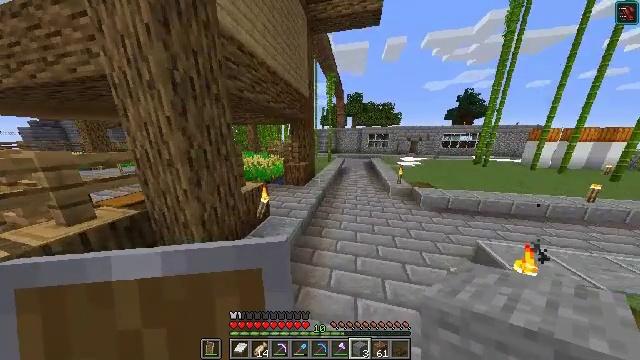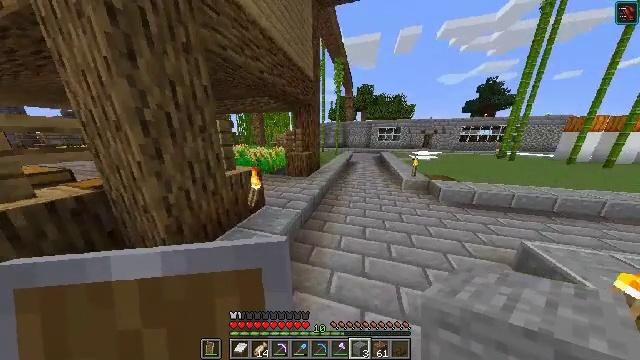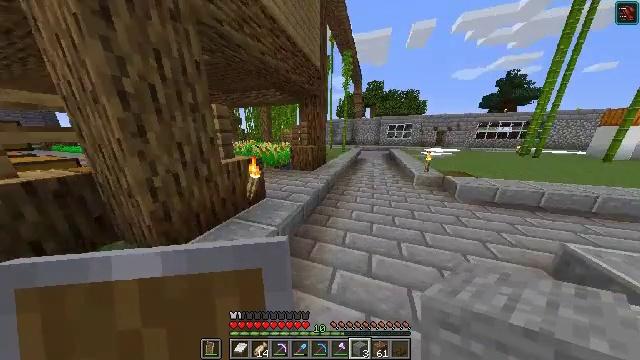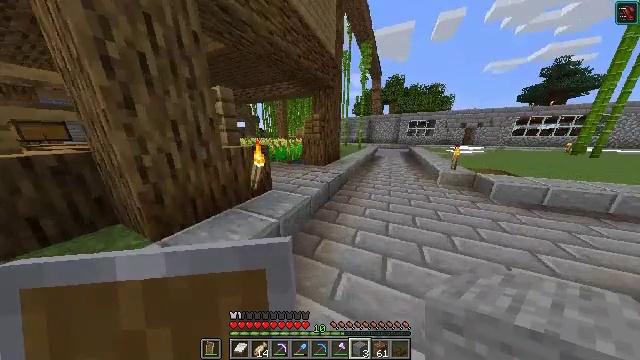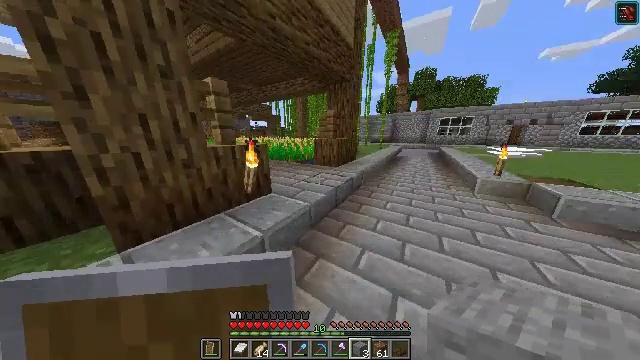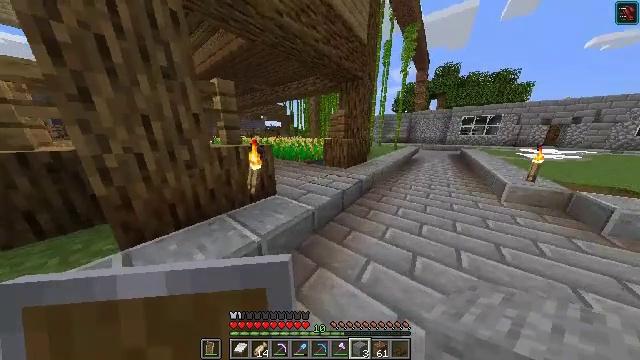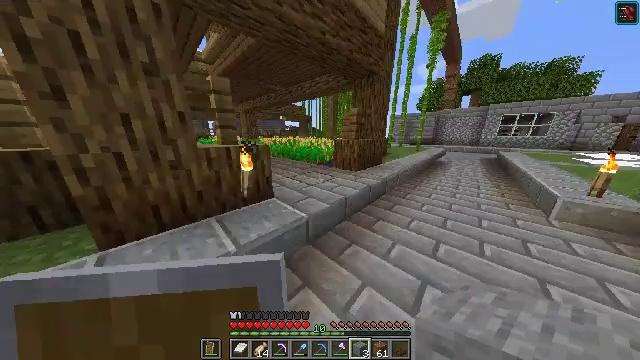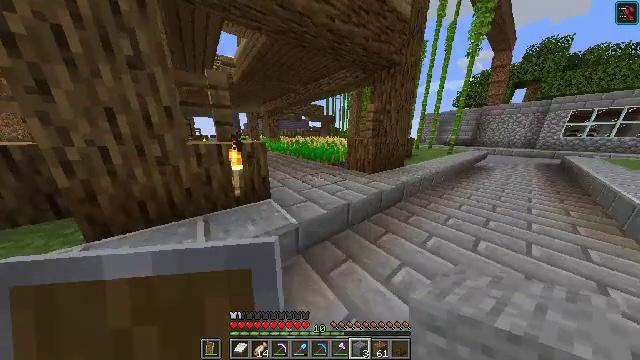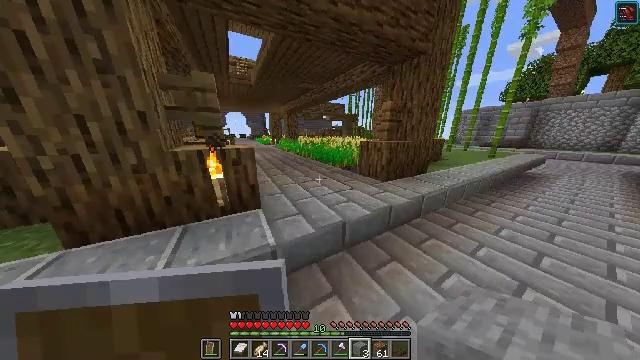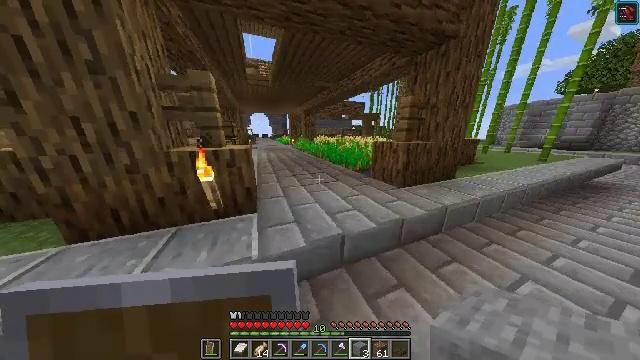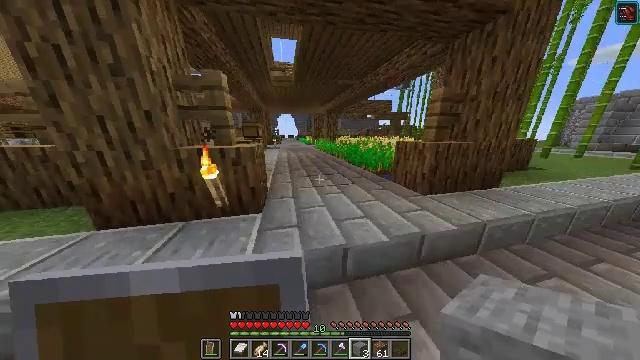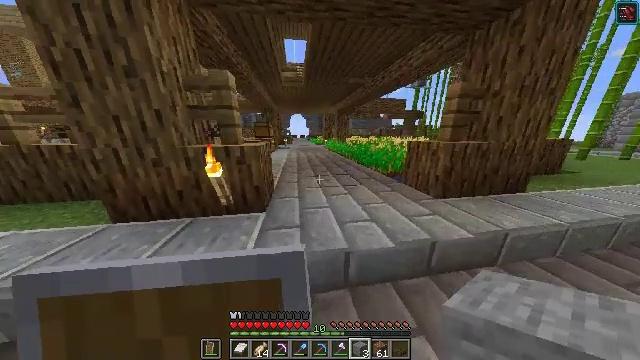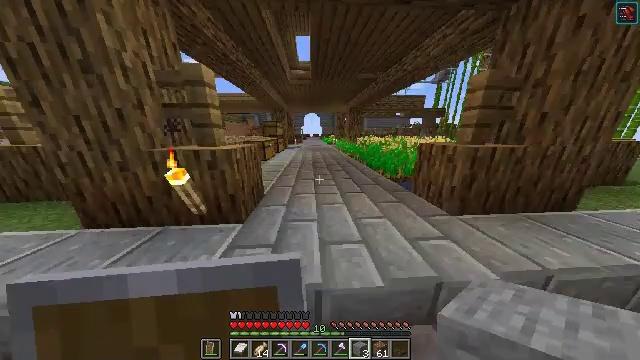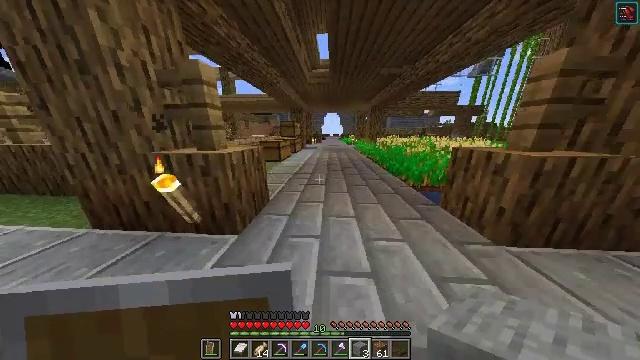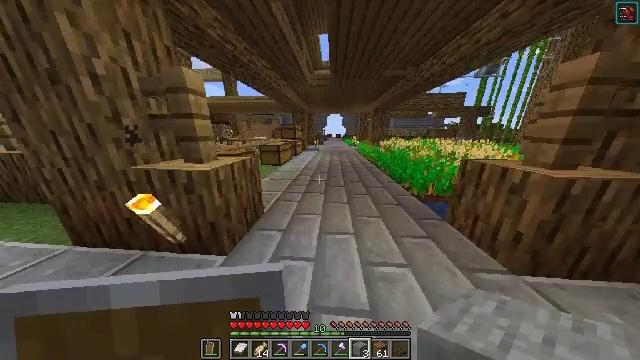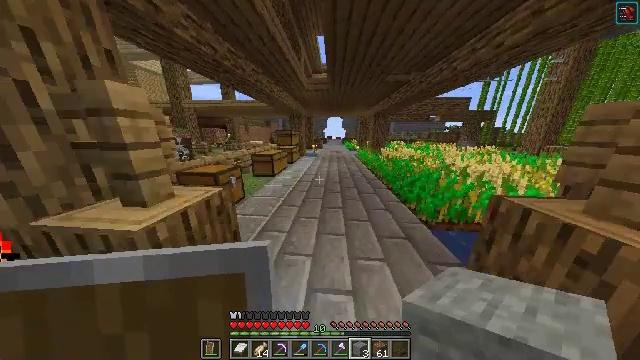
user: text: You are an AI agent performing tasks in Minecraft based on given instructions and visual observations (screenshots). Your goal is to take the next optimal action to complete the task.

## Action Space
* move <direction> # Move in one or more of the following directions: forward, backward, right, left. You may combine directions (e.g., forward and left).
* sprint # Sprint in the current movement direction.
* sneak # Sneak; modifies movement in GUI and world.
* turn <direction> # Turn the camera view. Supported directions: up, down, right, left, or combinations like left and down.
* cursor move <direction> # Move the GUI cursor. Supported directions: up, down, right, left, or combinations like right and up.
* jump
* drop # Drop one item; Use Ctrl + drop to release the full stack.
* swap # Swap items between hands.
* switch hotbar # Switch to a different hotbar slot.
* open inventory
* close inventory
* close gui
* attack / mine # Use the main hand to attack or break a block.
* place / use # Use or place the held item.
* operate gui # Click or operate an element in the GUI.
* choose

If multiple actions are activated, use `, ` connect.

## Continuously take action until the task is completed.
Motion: motion action
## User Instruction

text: Remove golden leggings from the inventory.
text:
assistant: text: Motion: move forward and move right, turn left and down
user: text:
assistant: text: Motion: move forward and move right, turn left
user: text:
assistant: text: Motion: move forward and move right, turn left
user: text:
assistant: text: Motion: move forward and move right, turn left
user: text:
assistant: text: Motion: move forward and move right, turn left
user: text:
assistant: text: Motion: move forward and move right, turn left
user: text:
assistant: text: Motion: move forward and move right, turn left
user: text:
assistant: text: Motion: move forward and move right, turn left
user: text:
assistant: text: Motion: move forward and move right, turn left
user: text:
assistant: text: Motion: move forward and move right, turn left
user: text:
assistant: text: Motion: move forward and move right, turn left
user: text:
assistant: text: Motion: move forward, turn left
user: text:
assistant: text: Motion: move forward, turn left
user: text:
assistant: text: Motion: move forward
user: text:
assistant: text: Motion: move forward
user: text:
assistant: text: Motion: move forward, turn right
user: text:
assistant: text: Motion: move forward, turn left and up
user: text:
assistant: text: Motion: move forward, turn up
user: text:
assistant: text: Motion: move forward, turn right
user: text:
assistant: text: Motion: move forward
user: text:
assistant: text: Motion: move forward, turn down
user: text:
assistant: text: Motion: move forward
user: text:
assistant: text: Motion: move forward, turn right
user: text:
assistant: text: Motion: move forward, turn right
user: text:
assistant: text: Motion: move forward, turn right
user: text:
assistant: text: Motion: move forward
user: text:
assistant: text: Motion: move forward
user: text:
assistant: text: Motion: move forward
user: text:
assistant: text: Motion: move forward
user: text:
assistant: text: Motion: move forward, turn left